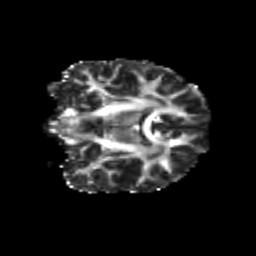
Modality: FA
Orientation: coronal
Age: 23
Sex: female
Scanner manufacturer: siemens
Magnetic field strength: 3 T
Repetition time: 3.5 s
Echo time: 0.113 s